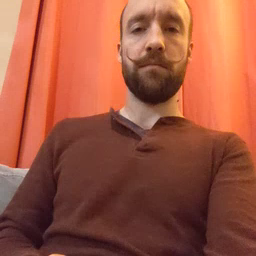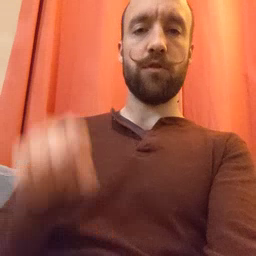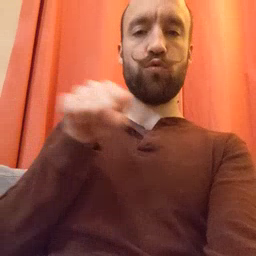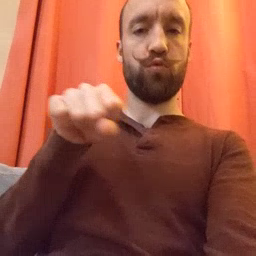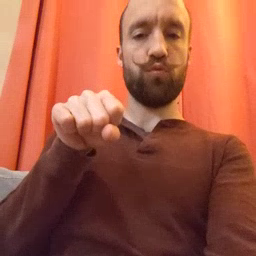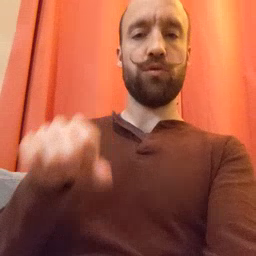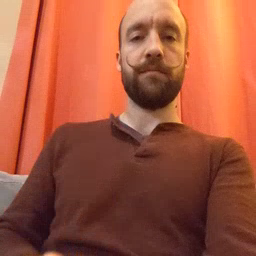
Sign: shoe